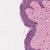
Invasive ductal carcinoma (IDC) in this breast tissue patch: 0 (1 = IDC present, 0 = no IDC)